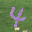
Label: 4